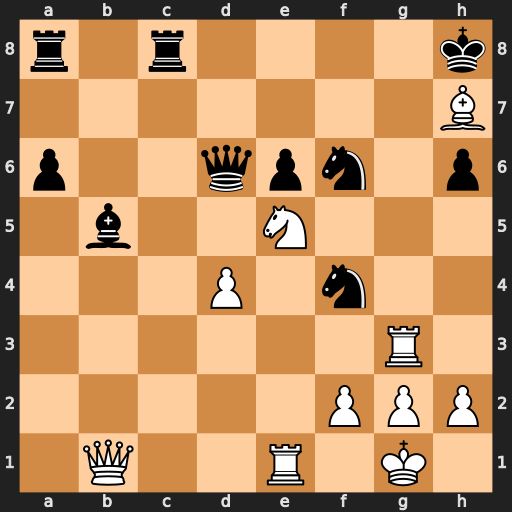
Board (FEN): r1r4k/7B/p2qpn1p/1b2N3/3P1n2/6R1/5PPP/1Q2R1K1
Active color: w
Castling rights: -
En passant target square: -
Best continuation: Nf7#